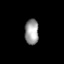
Tissue: prostate
Cell type: Epithelial cells
Senescence score: 0.2797
Nuclear area (px): 349
Mean DAPI intensity: 153.822